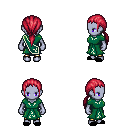
a pixel art fantasy rpg character, female body template, dark elf, purple skin, sash dress, gold greaves, ruby red ponytail hairstyle, black slippers, four views (front, back, left, right), 2x2 character sprite sheet, small pixel art, hard edges, no anti-aliasing